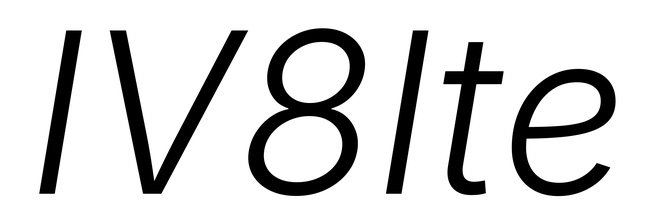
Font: Inter-Italic_Light_Italic